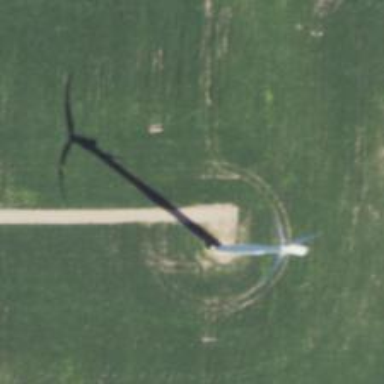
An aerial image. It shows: Wind turbine generating power.